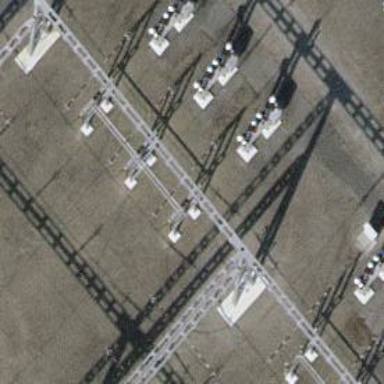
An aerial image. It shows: Insulator used in power systems.